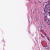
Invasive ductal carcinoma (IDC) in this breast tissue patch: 0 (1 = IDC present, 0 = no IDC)